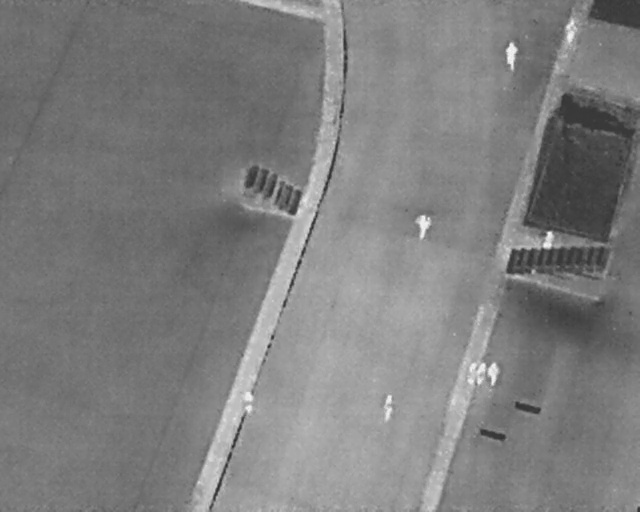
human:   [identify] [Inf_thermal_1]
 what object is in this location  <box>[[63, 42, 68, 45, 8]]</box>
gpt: <ref>1 large person at the center</ref>

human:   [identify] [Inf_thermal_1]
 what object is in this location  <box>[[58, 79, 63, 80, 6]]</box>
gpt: <ref>1 medium person at the bottom</ref>

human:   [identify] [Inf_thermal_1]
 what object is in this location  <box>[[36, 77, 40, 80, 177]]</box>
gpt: <ref>1 large person at the bottom</ref>

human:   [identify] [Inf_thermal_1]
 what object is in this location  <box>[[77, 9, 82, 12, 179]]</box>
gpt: <ref>1 large person at the top right</ref>